Question: Basically, Im just trying out a very simple collision test for another program Im working on, but it does seem to so simple (Or maybe Im just an idiot!) Anyway, here is the code:
'''
public void run() {
while(true){
try {
if(rect.rect.intersects(rect1.rect)){
System.out.println("Test1");
if(rect1.x == ((rect.x + rect.width)-1)){
System.out.println("Test2");
rect1.x = rect.x + rect.width;
rect1.dx = 0;
}
}
rect.update();
rect1.update();
Thread.sleep(50);
'''
The program does not get to test2!
Any help to solve this issue is greatly appreciated! Thanks in advance!
Paint component part:
'''
public void paintComponent(Graphics g){
rect1.paint(g);
rect2.paint(g);
g.drawString(String.valueOf(rect1.x), 100, 100);
g.drawString(String.valueOf(rect2.x+rect2.width), 100, 150);
repaint();
}
'''
Image:

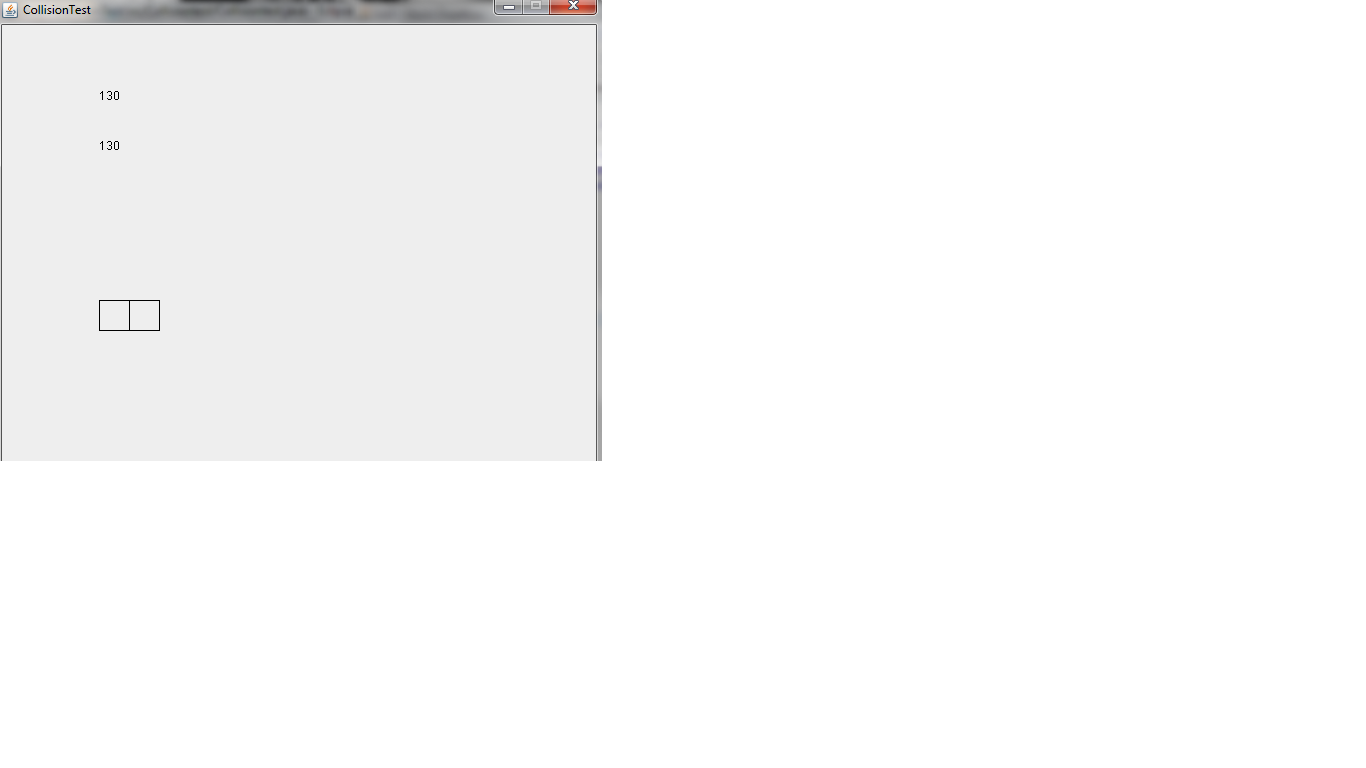
Answer: Run the program in Eclipse (or your preferred IDE) and use its runtime debug facilities to set a breakpoint at the first if statement. Then step through and examine the values of the variables. Hopefully this will make clear why your code is failing to do what you expect.